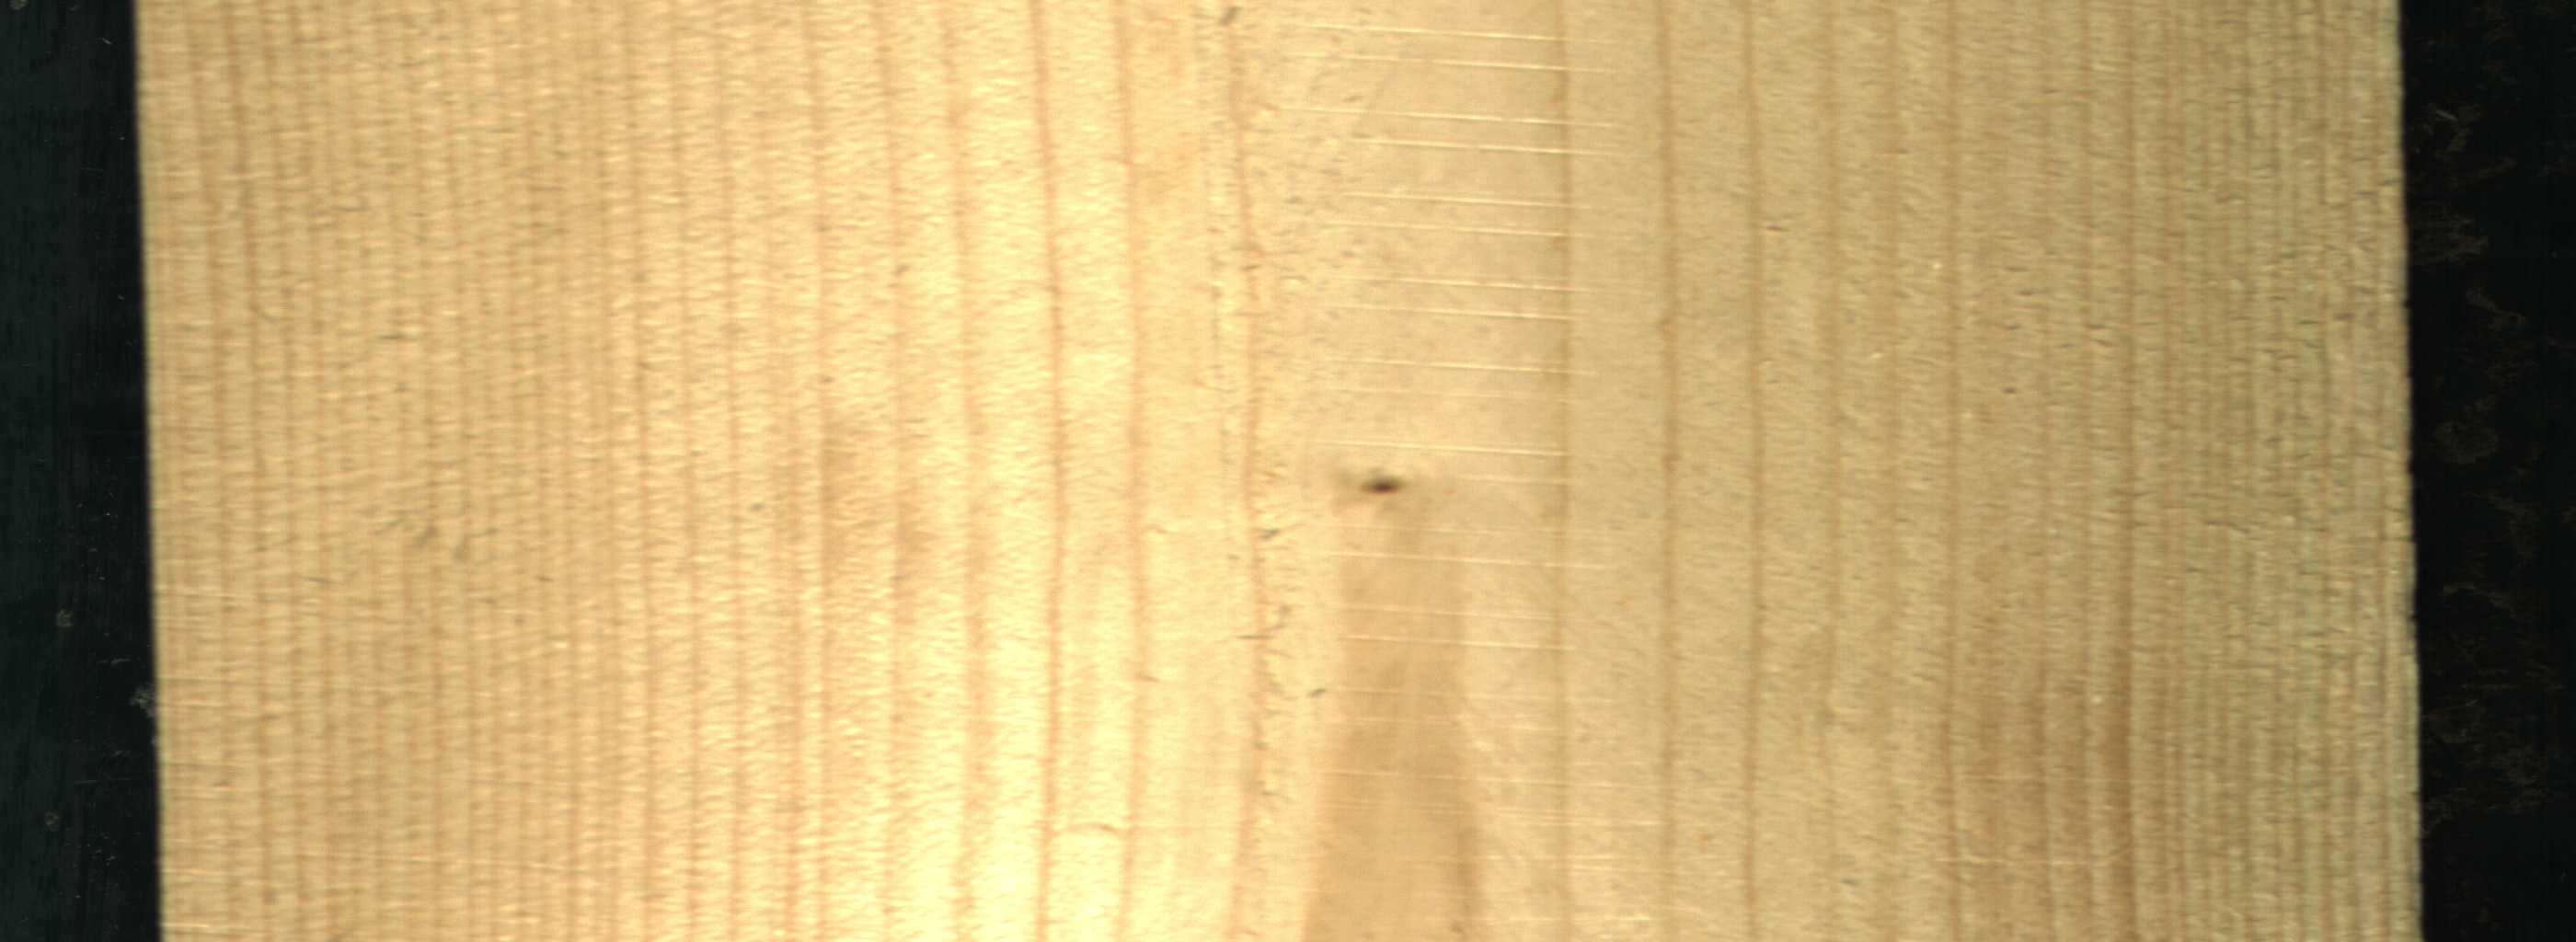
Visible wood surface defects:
Live_Knot